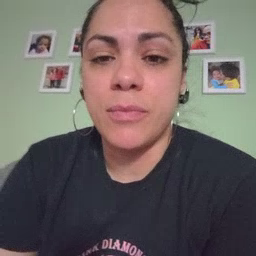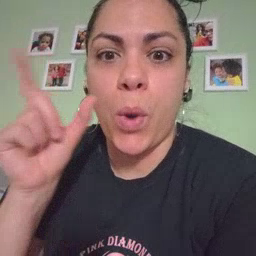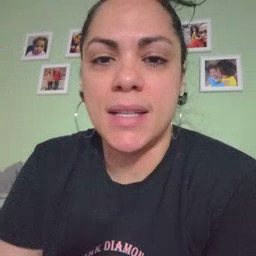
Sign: wake